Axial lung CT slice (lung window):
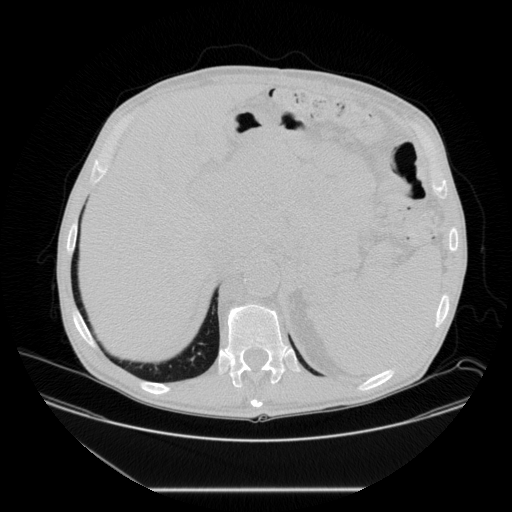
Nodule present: no